Interaction volume radius: 10 \u00c5
Interaction volume height: 40 \u00c5
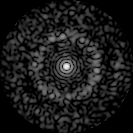
Disorder parameter: 0.8395